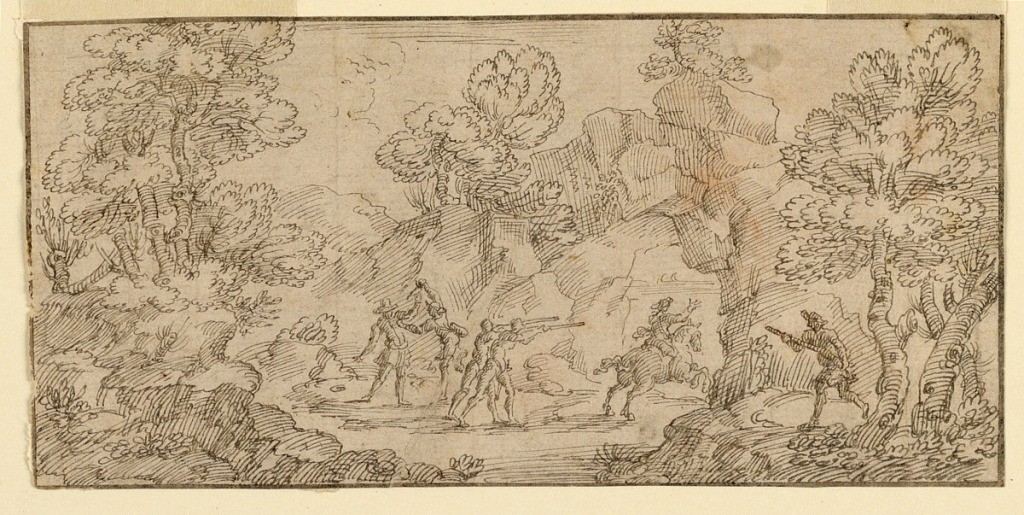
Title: An Assault
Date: ca. 1600
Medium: Pen and ink on paper
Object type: Drawing
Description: A horseman flees two soldiers, who take aim at him; he gallops through an arch formed by rocks directed toward the shore. His walking companion is attacked by a man with a sword. Another man runs toward the right carrying a club or a gun. Mountainous wooded country. Framing stripes.